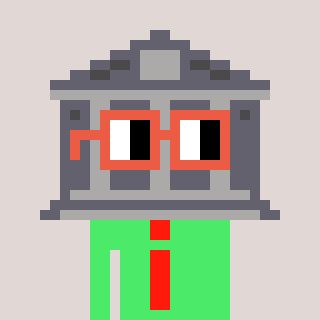
a pixel art character with square orange glasses, a bank-shaped head and a teal-colored body on a warm background